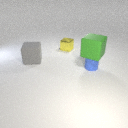
small yellow metal cube behind large gray rubber cube